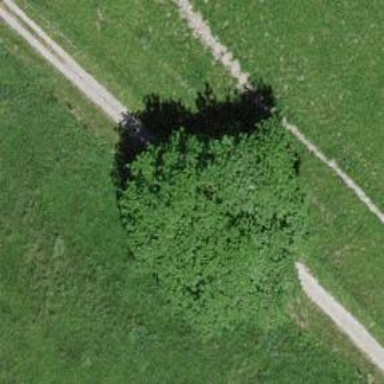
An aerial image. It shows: Beautiful tree in nature.